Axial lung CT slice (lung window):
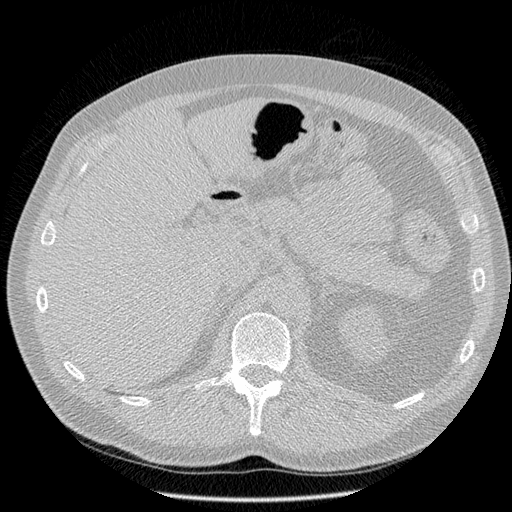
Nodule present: no